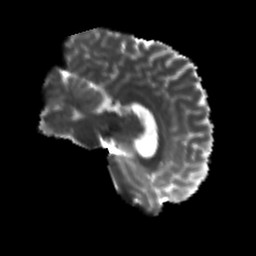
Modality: T2w
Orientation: sagittal
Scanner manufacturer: siemens
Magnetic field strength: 3 T
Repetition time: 9.6 s
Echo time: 0.077 s